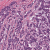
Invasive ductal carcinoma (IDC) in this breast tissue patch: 1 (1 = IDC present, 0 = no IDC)